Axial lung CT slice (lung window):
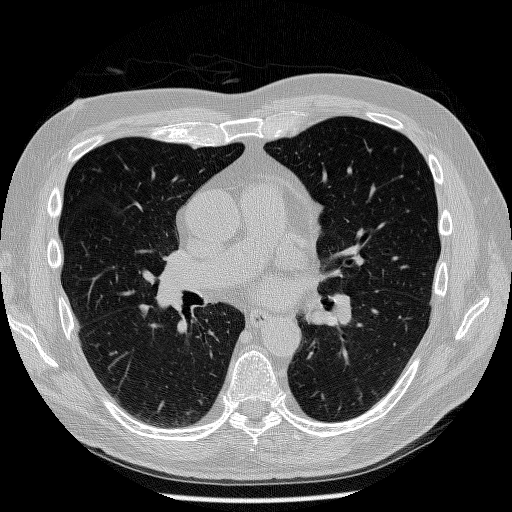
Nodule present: yes
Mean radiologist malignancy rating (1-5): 2.75